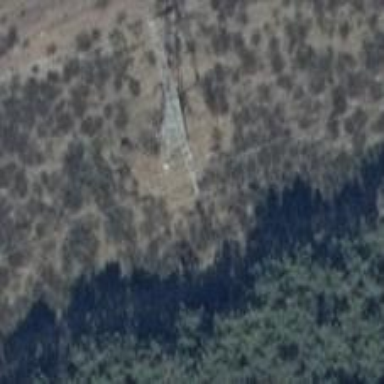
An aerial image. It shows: Power tower.